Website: home-depot
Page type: account-selection
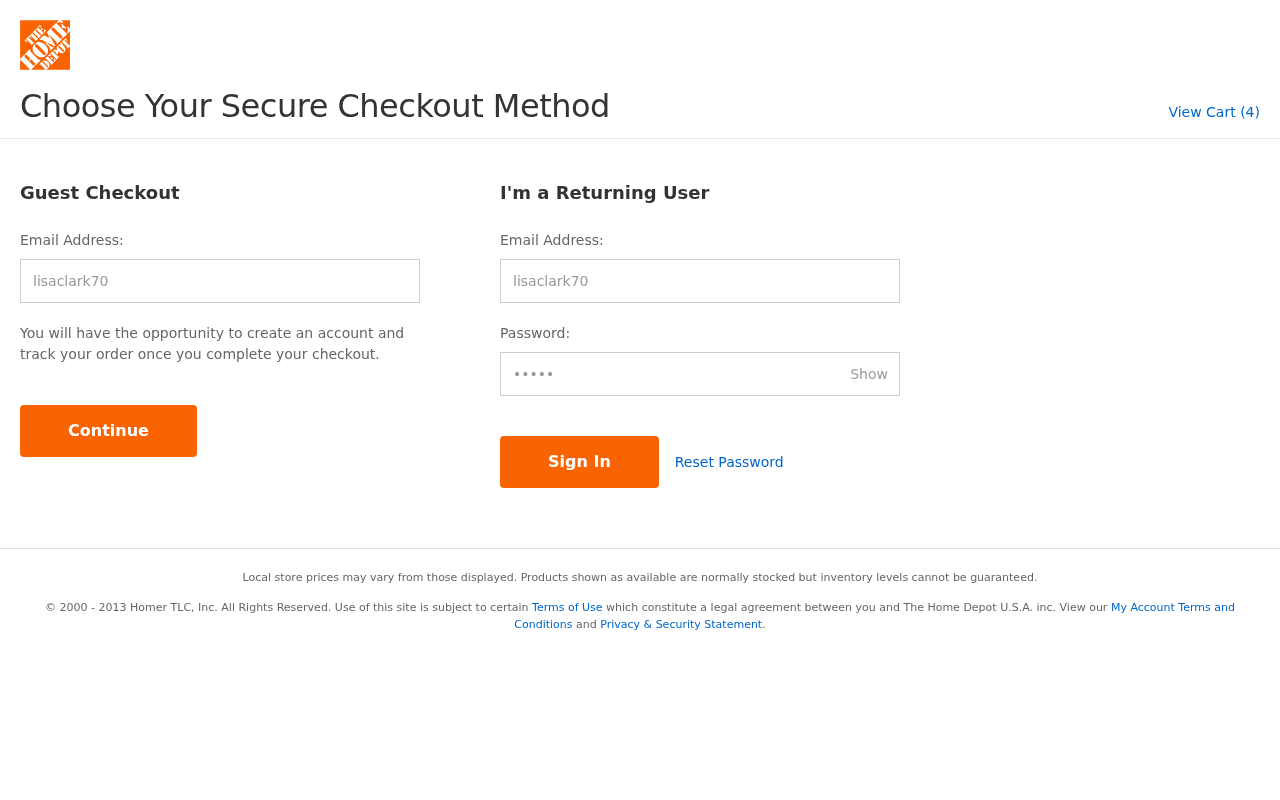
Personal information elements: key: PII_LOGIN_USERNAME
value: lisaclark70
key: PII_LOGIN_USERNAME2
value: lisaclark70
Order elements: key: ORDER_NUM_ITEMS
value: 4